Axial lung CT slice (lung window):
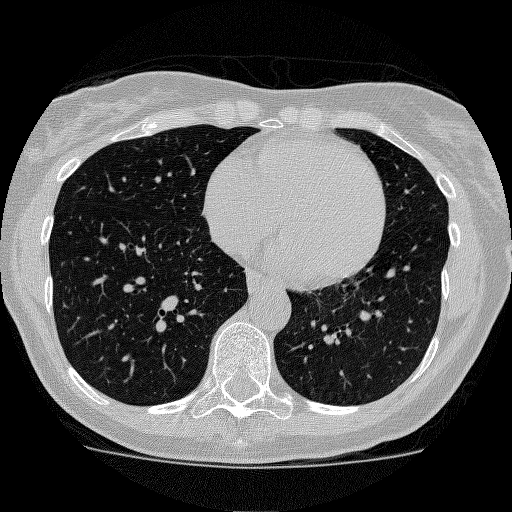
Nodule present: no